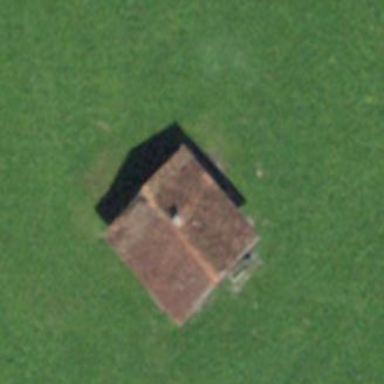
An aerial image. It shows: Cabin.